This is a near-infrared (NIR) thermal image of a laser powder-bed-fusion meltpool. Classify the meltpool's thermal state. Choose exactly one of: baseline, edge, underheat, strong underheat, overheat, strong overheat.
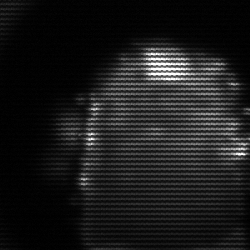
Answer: baseline